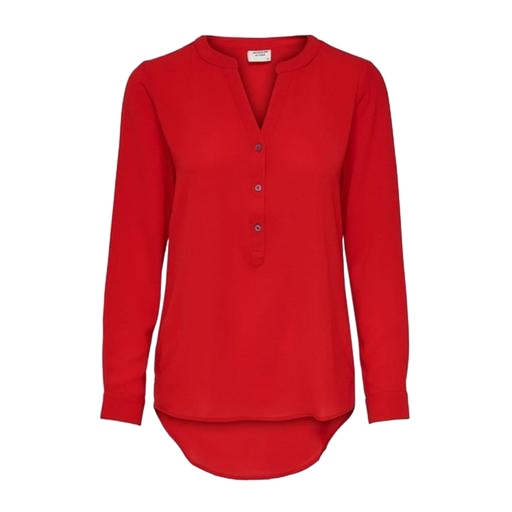
red henley blouse, red v-neck long-sleeve blouse, red button-down blouse, white background